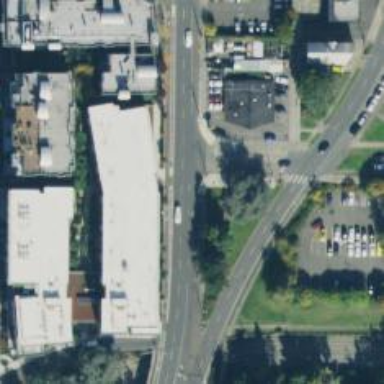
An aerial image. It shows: Secondary road with separate asphalt sidewalks and cycle lanes.